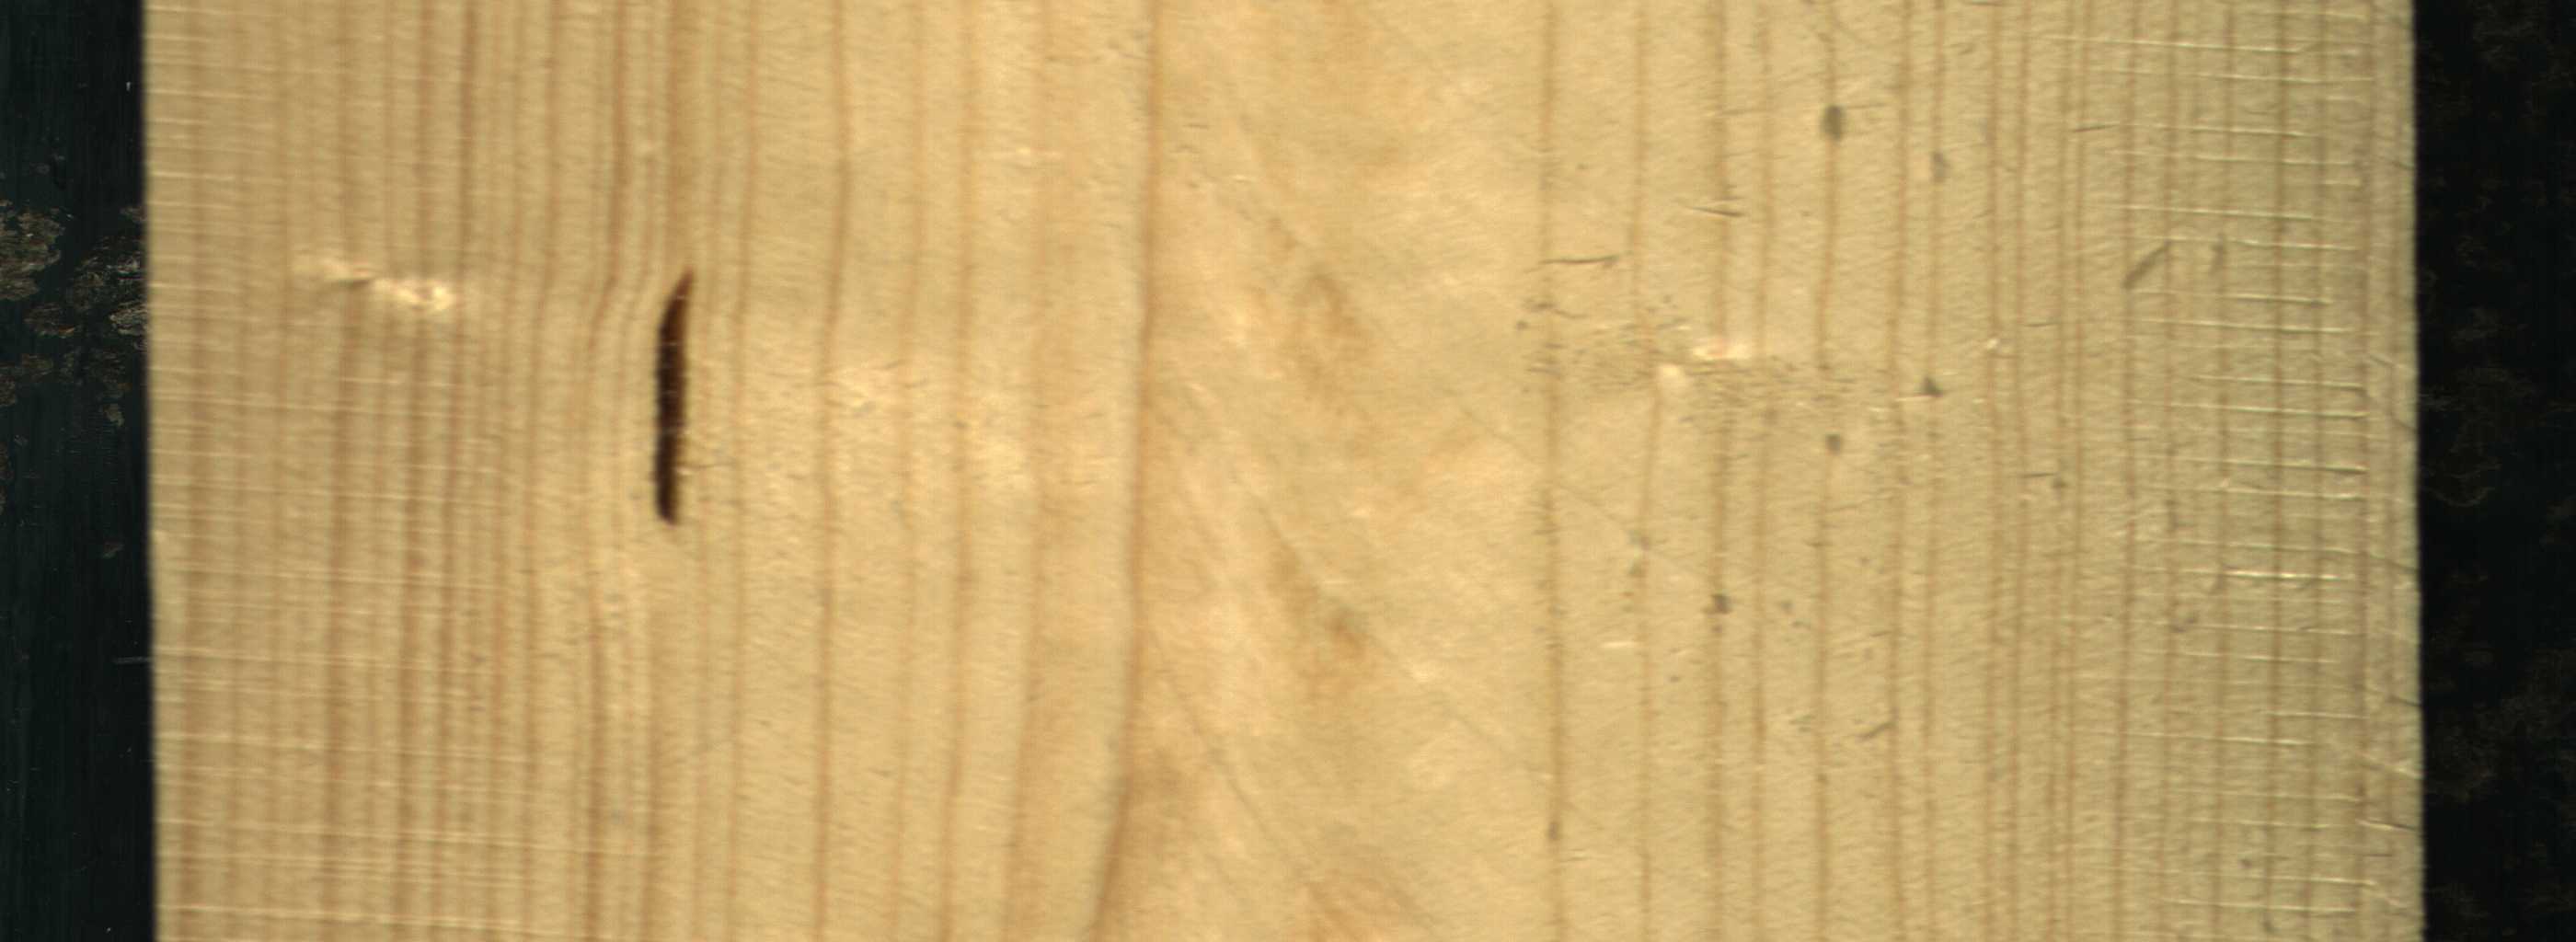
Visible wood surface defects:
resin